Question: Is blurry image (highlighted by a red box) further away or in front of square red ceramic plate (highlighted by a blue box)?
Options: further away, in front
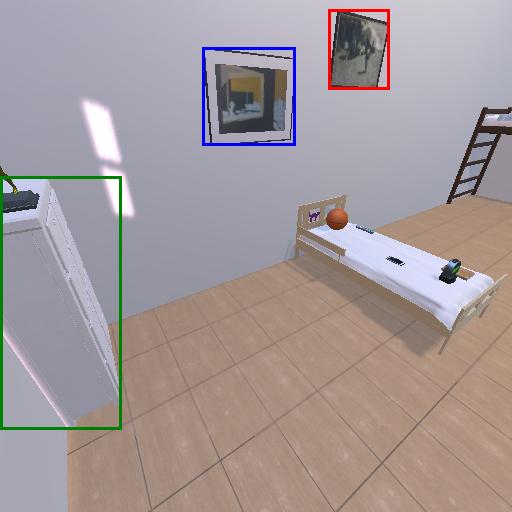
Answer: further away